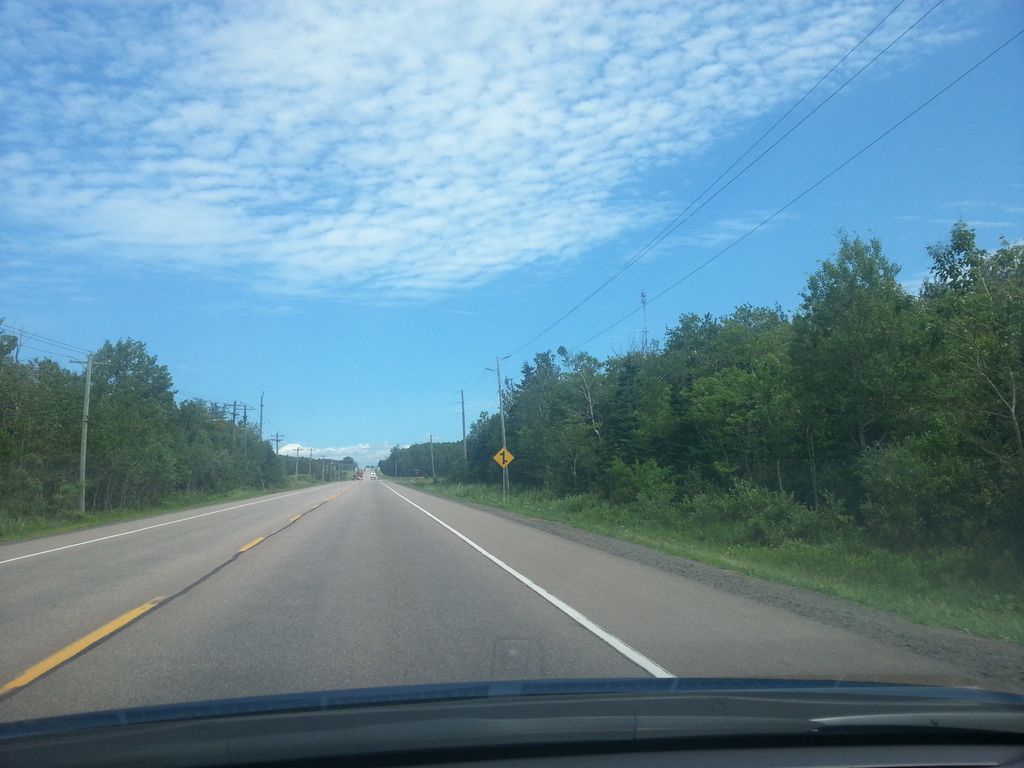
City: charlottetown